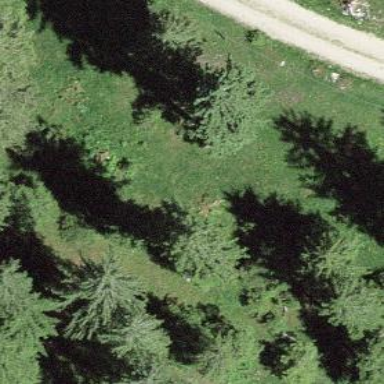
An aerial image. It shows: Beautiful tree in nature.